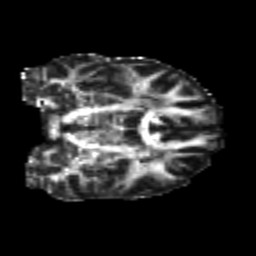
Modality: FA
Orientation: coronal
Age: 24
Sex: male
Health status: healthy
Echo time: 0.074 s